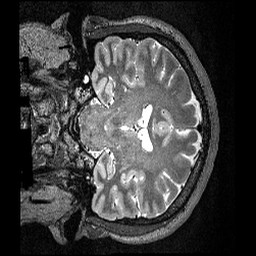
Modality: T2w
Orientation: coronal
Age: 34
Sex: male
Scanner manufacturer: siemens
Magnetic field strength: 3 T
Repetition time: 3.2 s
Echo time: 0.479 s